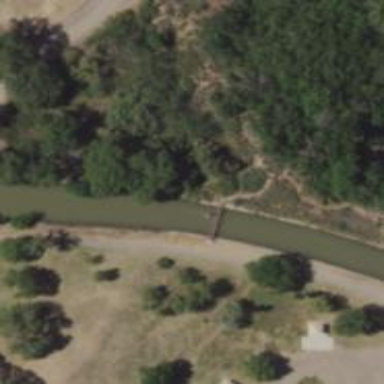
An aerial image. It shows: Sluice gate on the waterway.